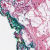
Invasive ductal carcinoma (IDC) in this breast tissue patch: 0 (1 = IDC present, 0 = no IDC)